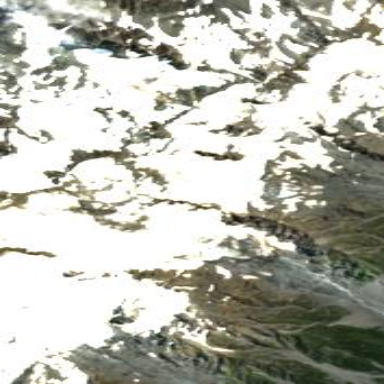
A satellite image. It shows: Stunning view of glacier.